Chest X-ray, AP view. Patient: 19 years old, sex M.
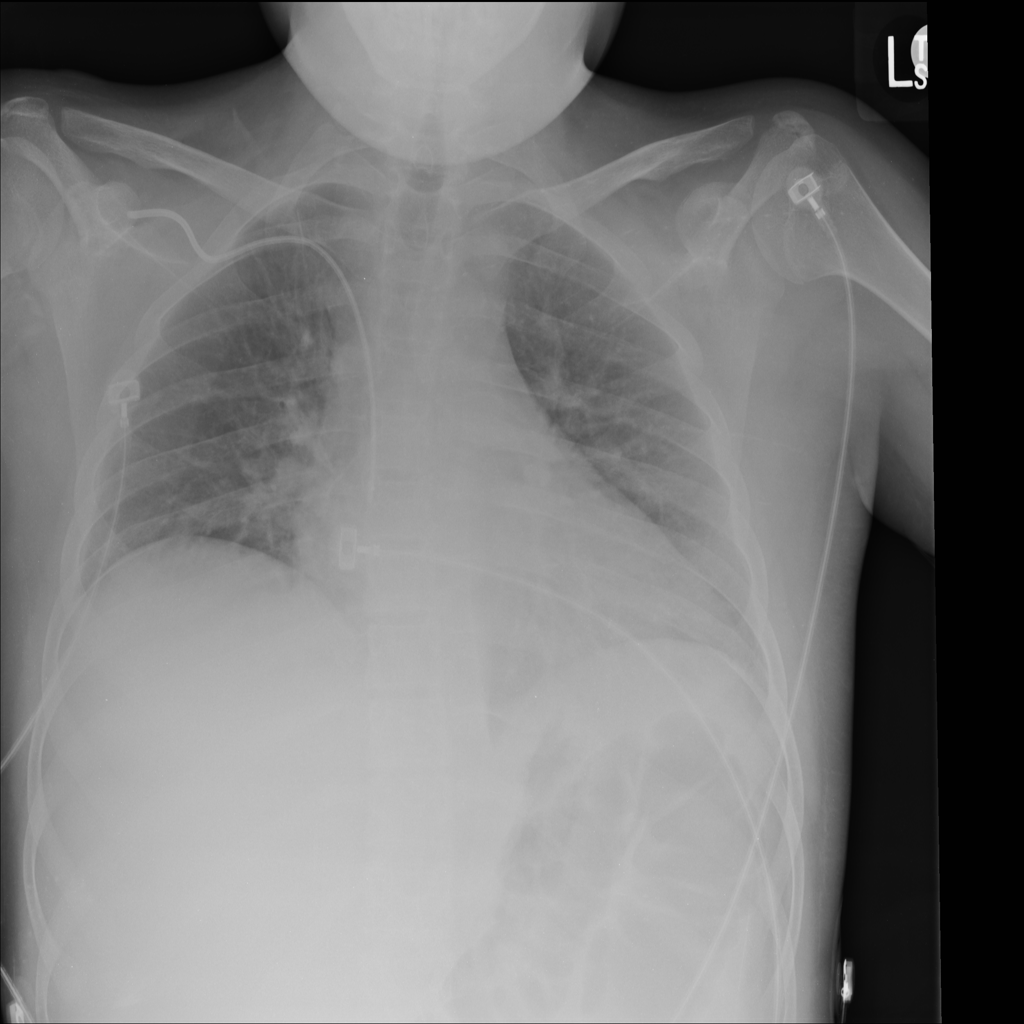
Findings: No Finding